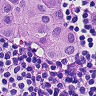
Metastatic tissue present: yes